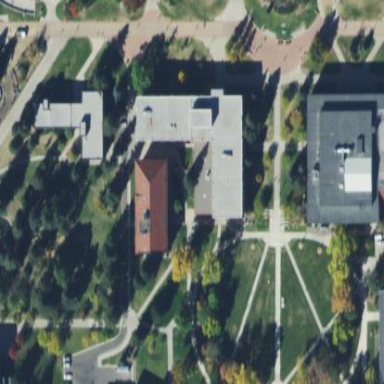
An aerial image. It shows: University building.